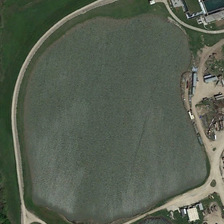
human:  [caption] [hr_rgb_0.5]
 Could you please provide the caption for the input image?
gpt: some green trees and buildings are near a pond .

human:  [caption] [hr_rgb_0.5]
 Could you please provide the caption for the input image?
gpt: some green trees and buildings are near a pond .

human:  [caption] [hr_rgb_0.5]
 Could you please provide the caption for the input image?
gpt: some green trees and buildings are near a pond .

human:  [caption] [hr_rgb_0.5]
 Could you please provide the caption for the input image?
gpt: some green trees and buildings are near a pond .

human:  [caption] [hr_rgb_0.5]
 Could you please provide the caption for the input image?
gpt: some green trees and buildings are near a pond .